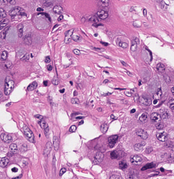
Tumor epithelial tissue: yes
Tumor-associated stroma tissue: yes
Normal tissue: no